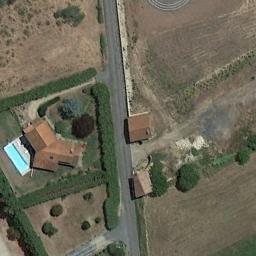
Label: sparse_residential